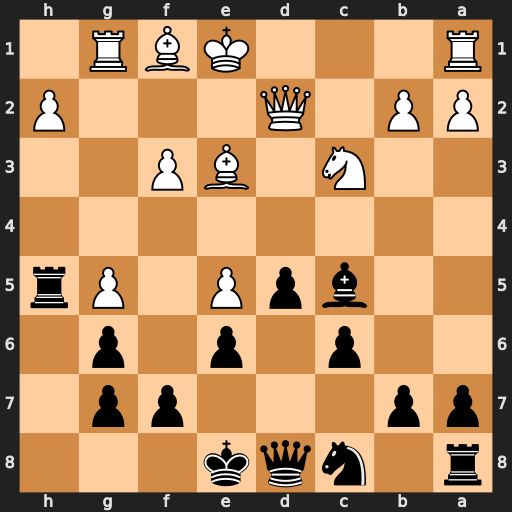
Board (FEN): r1nqk3/pp3pp1/2p1p1p1/2bpP1Pr/8/2N1BP2/PP1Q3P/R3KBR1
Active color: b
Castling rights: Qq
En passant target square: -
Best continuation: Bxe3 Qxe3 d4 Qd2 dxc3